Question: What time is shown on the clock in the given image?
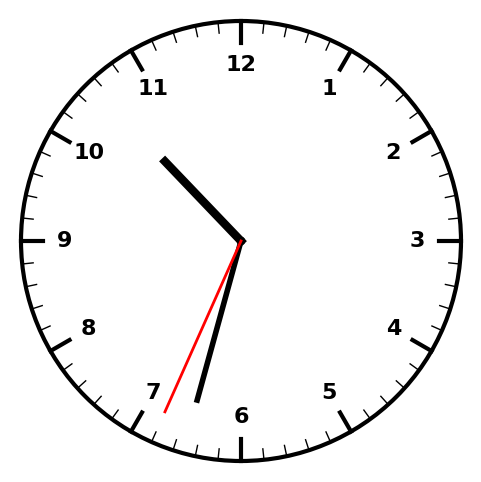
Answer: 10:32:34